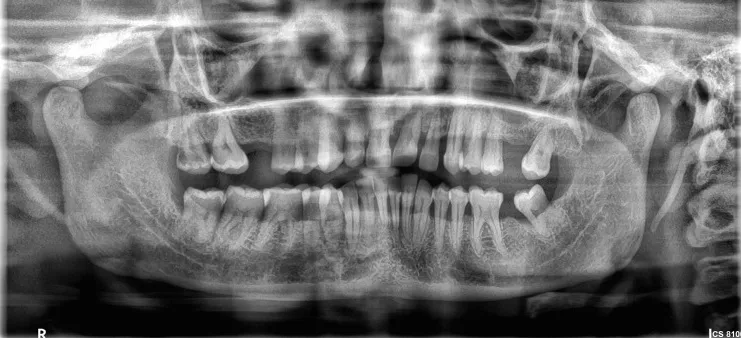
Orthopantomograph. Generalized horizontal bone loss until the middle third of the roots as observed in the orthopantomograph.
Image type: radiology (x_ray)